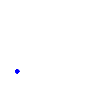
Particle: kaon